Aerial crown-view tile of a tropical tree (Barro Colorado Island, Panama), acquired 20250616:
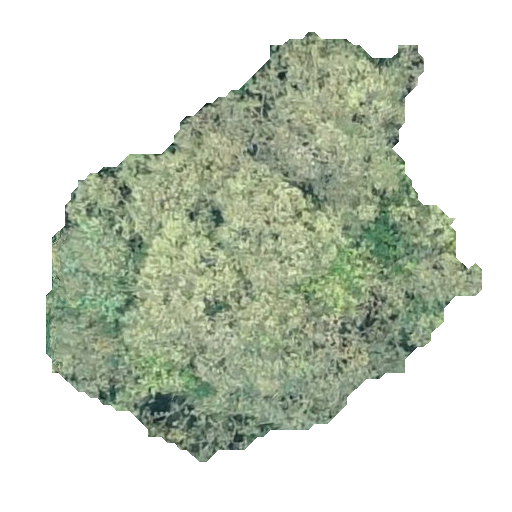
Species: Luehea seemannii
GBIF accepted scientific name: Luehea seemannii
Crown area: 171.436 m²